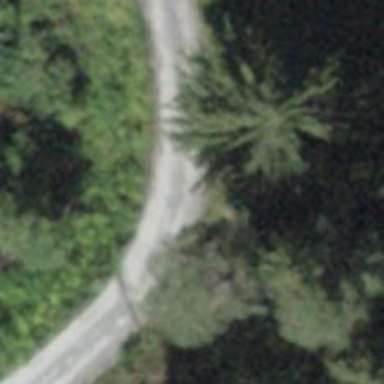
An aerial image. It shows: Concrete track road with bridge. The track is of grade1.